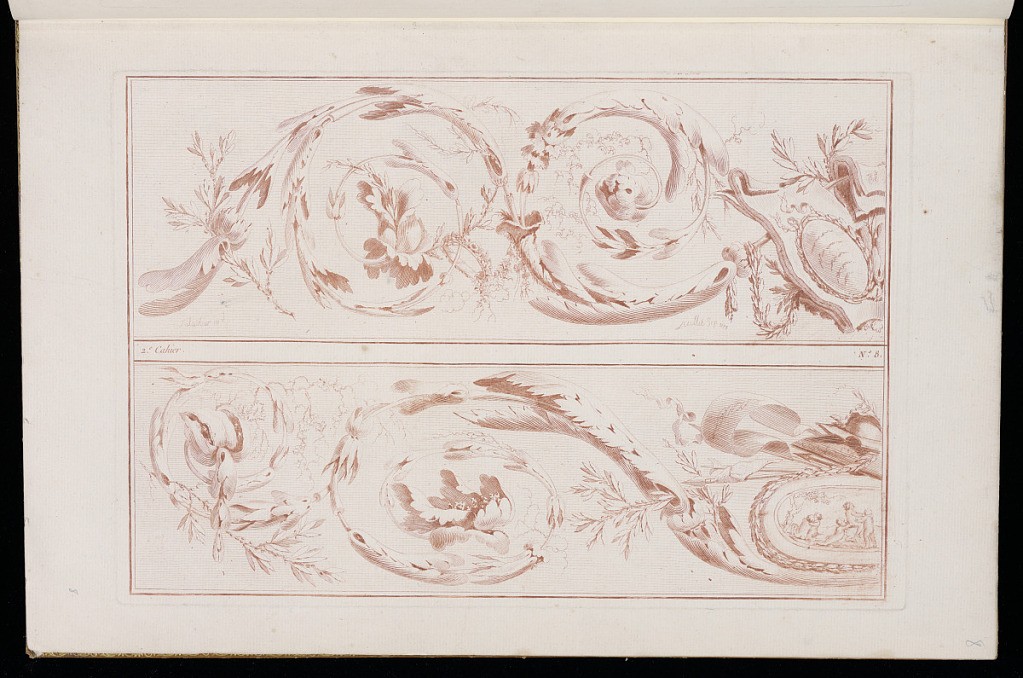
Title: Two Foliate Frieze Designs
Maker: Henri Sallembier, French, ca. 1753 - 1820
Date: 1777
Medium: Etching in red ink on laid paper
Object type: Print
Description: Two foliate frieze designs featuring scrolling leaves (rinceaux), laurel leaf garland, ribbons, spears, arrows, helmet, cartouches, putti, rosettes, and flowers. The plate is numbered, signed, and dated.